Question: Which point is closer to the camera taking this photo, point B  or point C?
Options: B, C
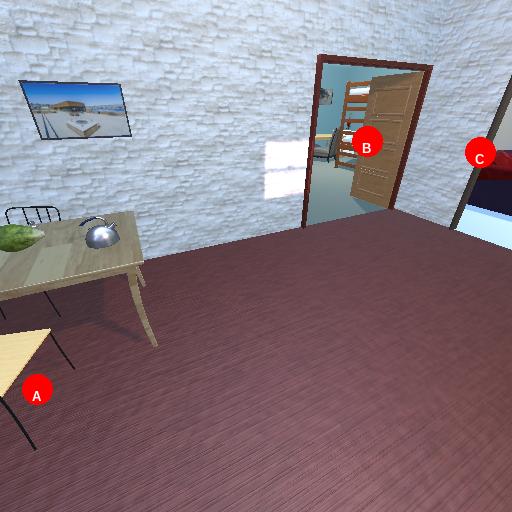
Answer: B